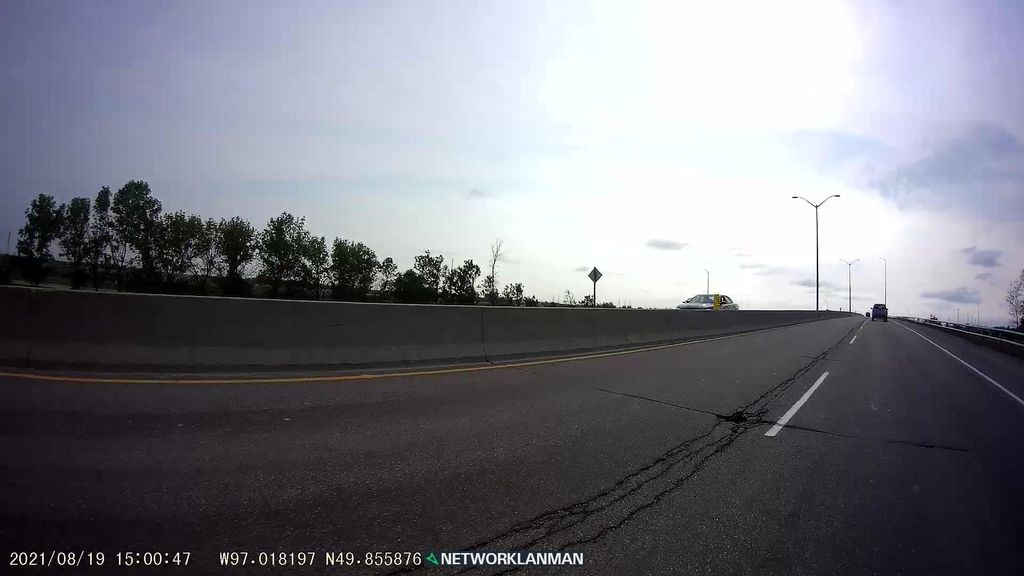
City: winnipeg